Question: '''
var store = {
"(name)": "My Object",
"Created": Ext.Date.parse('10/15/2006', 'm/d/Y'),
"Available": false,
"Version": 0.01,
"Description": "A test object"
}
Ext.create('Ext.grid.property.Grid', {
title: 'Properties Grid',
width: 300,
renderTo: Ext.getBody(),
source: store,
dockedItems: [{
xtype: 'toolbar',
dock: 'bottom',
ui: 'footer',
items: ['->', {
//iconCls: 'icon-save',
text: 'Sync',
scope: this,
// handler: this.onSync
}]
}]
});
'''

My app uses similar grid, the only difference is that the 'store' variable is created dynamically () and I also have a 'sync' button that should save any changes to the grid's 'value' field.
As of now, value field can be edited but not saved anywhere of course. I have been trying to add an event on 'sync' button click, that would get all the rows from 'value' and update the database.
'property.Grid''sync''values''php file'
Thanks
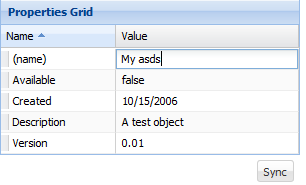
Answer: Something like this should do the trick:
'''
{
text: 'Sync',
handler: function() {
// get values
var gridvalues = this.up( 'propertygrid' ).getSource();
// send AJAX request
Ext.Ajax.request({
url: 'somephpurl...',
params: gridvalues
});
}
}
'''
The docs, BTW, for these are as follows:
Get property grid values: <URL>
Create AJAX request: <URL>